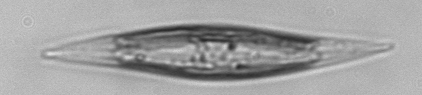
Label: Pleurosigma